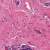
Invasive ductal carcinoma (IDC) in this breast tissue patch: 0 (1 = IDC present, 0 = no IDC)